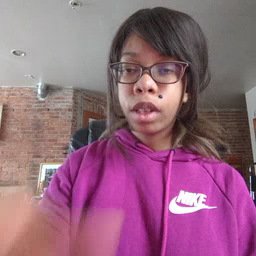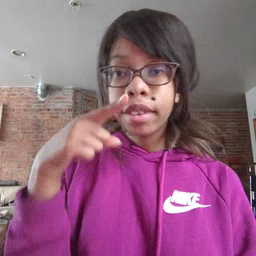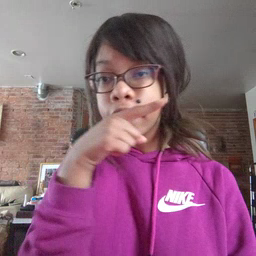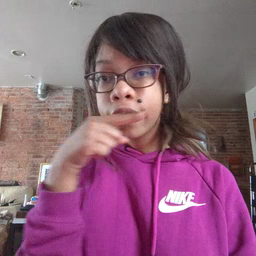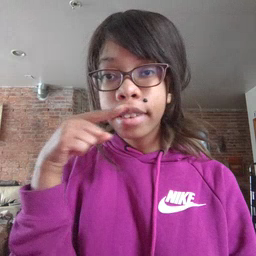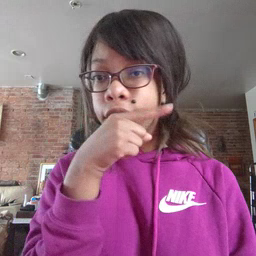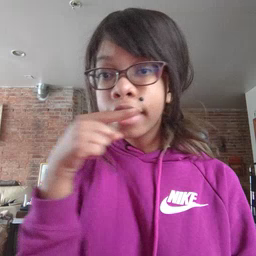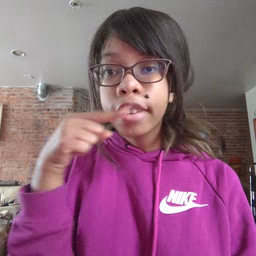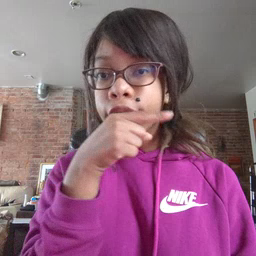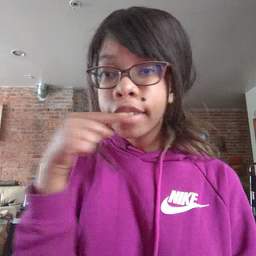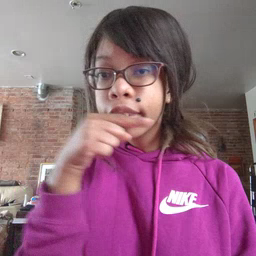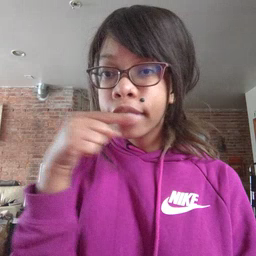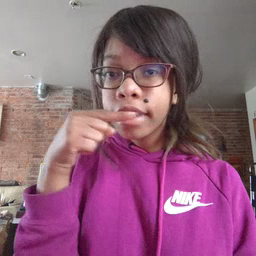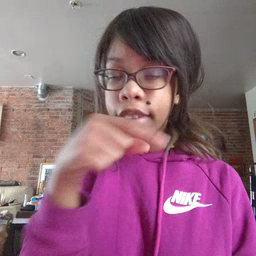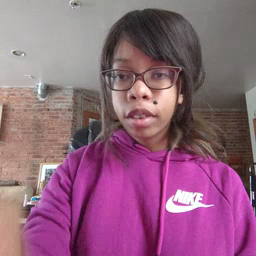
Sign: toothbrush